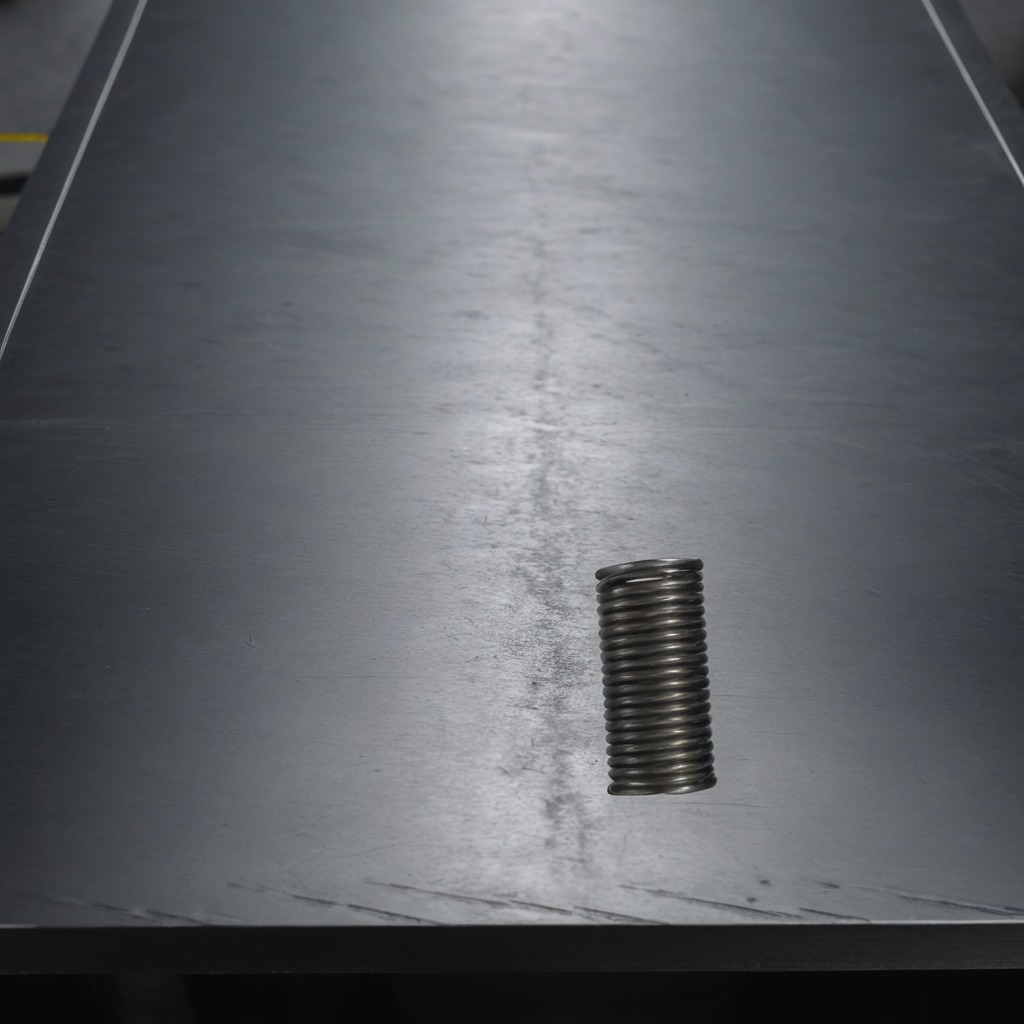
A coiled metal spring is lying on a cold steel table in a mining workshop.